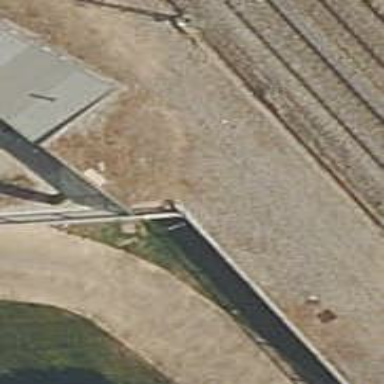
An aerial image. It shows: Fence made of concrete.